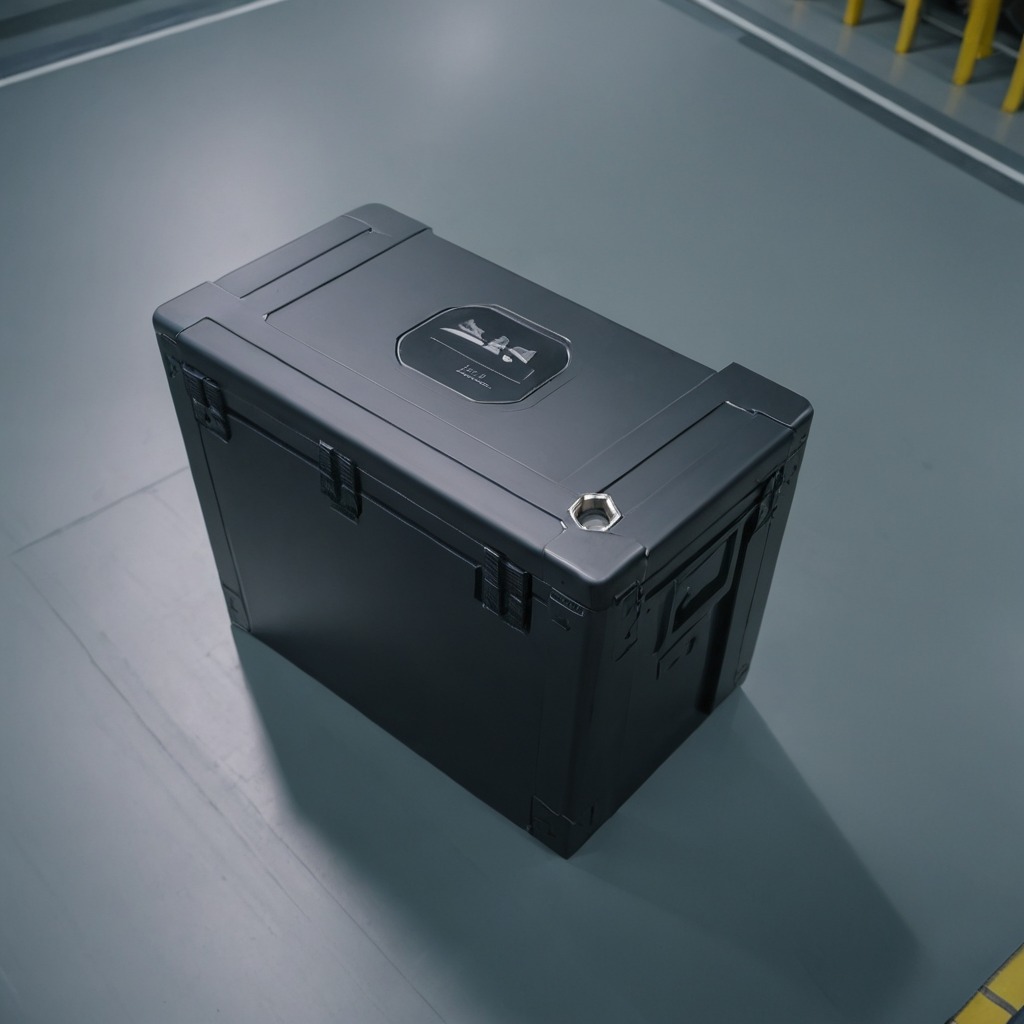
A metal nut lies on the toolbox surface in the airplane hangar workshop.